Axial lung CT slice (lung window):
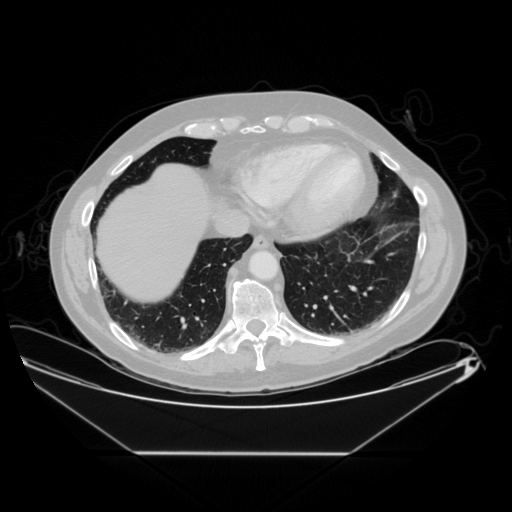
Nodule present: no